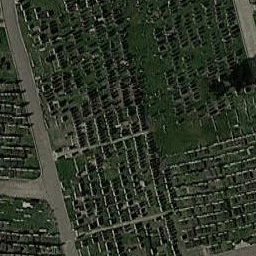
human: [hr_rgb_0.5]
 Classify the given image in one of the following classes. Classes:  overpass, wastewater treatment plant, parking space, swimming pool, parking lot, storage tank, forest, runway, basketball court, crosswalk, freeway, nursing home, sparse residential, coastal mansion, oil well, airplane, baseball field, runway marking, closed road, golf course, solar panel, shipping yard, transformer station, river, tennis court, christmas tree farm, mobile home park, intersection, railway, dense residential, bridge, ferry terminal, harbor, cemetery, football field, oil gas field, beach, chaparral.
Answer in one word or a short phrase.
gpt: cemetery